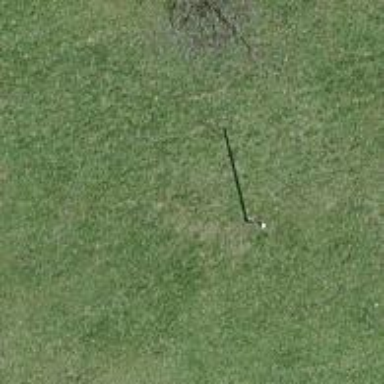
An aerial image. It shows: Power pole.